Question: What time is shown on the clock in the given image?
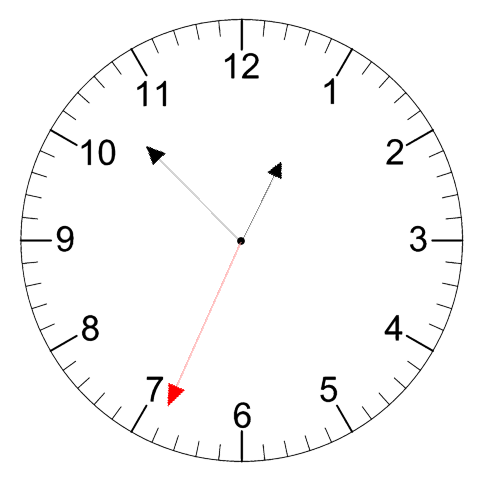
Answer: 12:52:34